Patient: sex F, age 60
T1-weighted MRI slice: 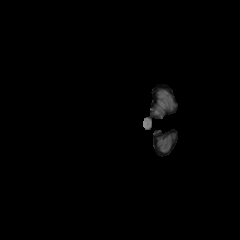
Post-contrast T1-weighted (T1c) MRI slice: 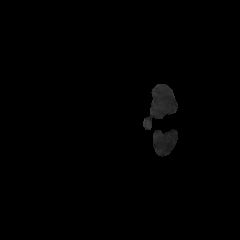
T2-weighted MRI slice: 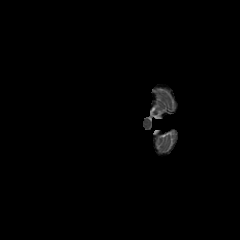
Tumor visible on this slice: no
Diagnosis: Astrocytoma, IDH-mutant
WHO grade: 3